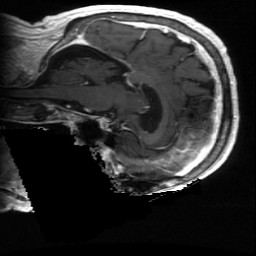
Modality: T1w
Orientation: sagittal
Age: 56
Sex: female
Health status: ill